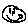
Label: smiley face